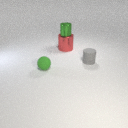
large red metal cylinder below small green metal cylinder